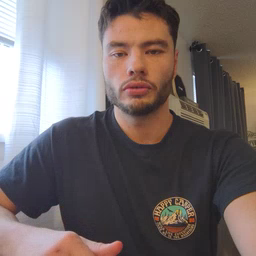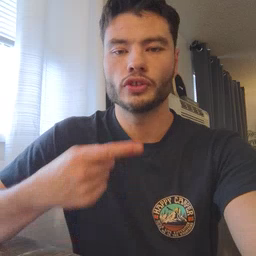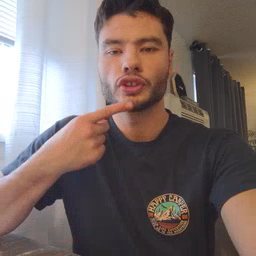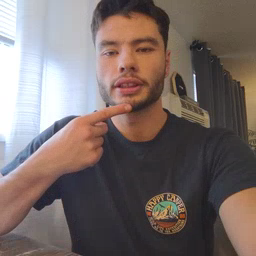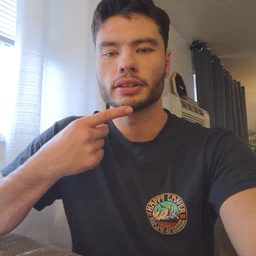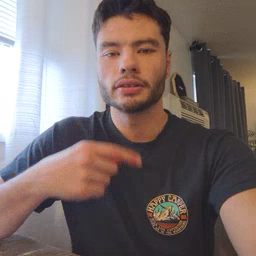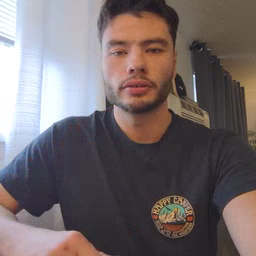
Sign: chin